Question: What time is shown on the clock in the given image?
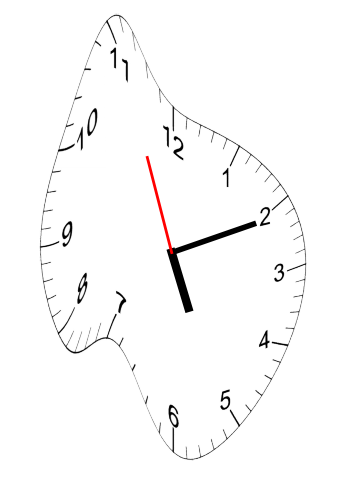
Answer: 05:10:56